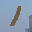
Label: 1